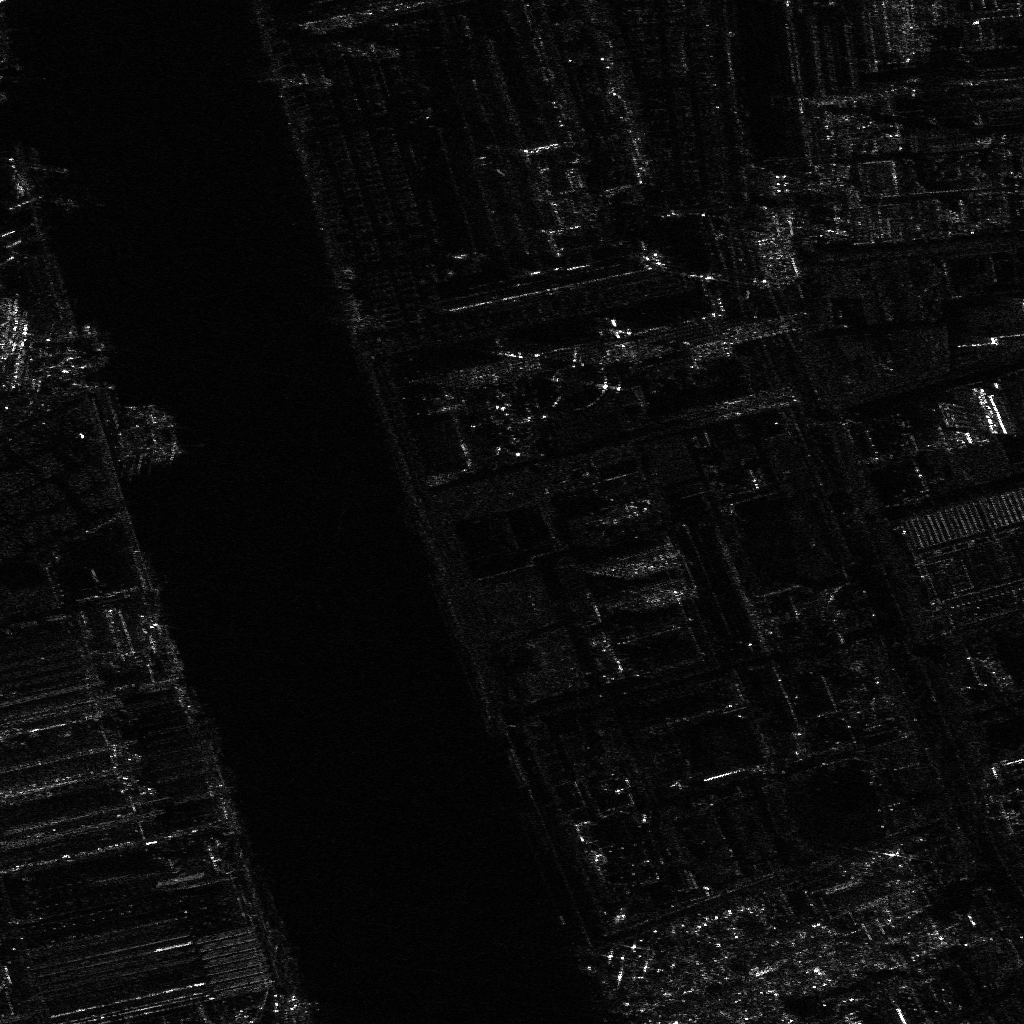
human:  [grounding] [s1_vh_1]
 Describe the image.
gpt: In the satellite image, there is  <ref>1 large container </ref> <box>[[12, 40, 18, 44, 77]]</box> located at left,  <ref>1 medium container </ref> <box>[[7, 32, 11, 34, 64]]</box> located at left,  <ref>1 medium container </ref> <box>[[2, 15, 6, 16, 13]]</box> located at top left.